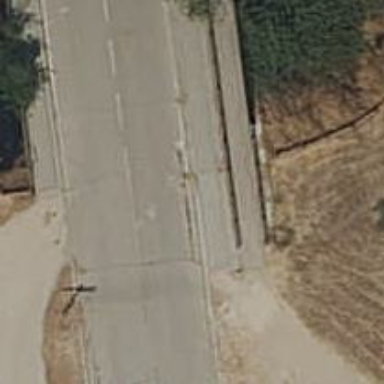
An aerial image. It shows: Concrete path bridge.